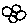
Label: flower